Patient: sex F, age 74
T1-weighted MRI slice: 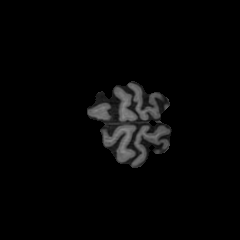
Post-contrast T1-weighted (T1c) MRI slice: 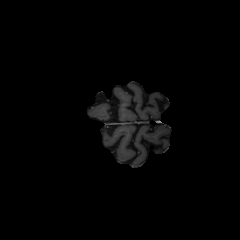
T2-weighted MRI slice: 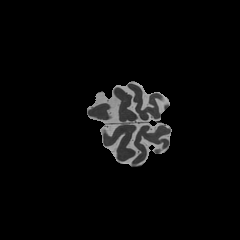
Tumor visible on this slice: no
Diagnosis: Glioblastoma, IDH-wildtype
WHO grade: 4